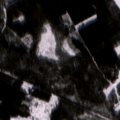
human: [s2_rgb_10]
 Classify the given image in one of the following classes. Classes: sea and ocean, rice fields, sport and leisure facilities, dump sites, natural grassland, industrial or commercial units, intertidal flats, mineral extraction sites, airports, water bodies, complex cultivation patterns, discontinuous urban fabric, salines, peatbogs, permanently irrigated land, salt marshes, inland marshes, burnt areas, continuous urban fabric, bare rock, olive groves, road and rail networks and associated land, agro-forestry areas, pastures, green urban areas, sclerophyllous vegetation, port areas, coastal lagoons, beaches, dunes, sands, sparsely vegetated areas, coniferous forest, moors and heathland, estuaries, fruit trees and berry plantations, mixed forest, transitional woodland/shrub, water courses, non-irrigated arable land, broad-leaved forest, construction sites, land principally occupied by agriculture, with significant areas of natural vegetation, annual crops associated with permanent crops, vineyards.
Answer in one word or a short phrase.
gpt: coniferous forest, mixed forest, transitional woodland/shrub